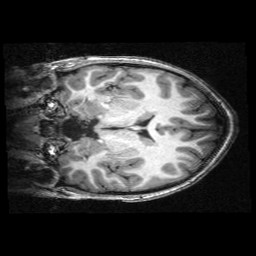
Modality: T1w
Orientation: coronal
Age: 8
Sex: female
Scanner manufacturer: siemens
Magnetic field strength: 3 T
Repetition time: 2.3 s
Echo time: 0.00336 s